Interaction volume radius: 5 \u00c5
Interaction volume height: 10 \u00c5
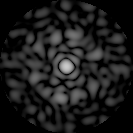
Disorder parameter: 0.8465